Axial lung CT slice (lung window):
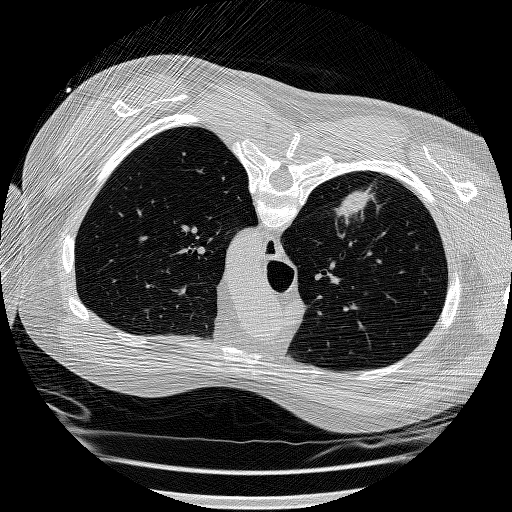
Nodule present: yes
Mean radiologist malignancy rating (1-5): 5